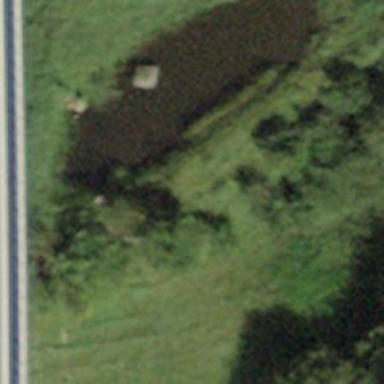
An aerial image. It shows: Peaceful pond surrounded by nature.